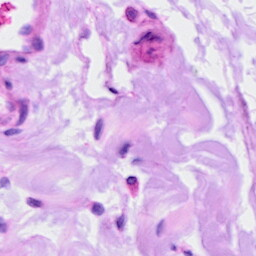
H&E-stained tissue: Ovarian